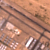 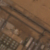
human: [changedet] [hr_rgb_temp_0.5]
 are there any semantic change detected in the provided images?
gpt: Nothing has changed.